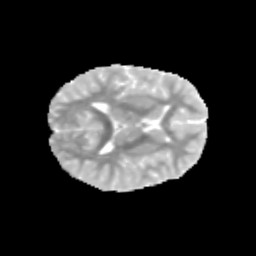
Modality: MD
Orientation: axial
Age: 11
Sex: female
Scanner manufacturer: siemens
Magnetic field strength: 3 T
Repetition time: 3.8 s
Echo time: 0.07 s